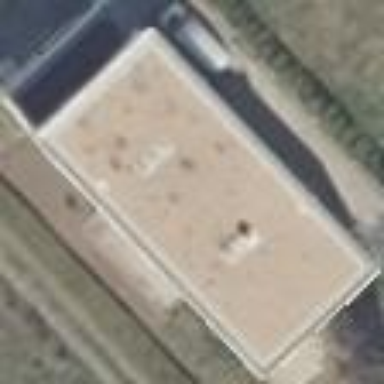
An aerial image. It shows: Detached building with flat roof.